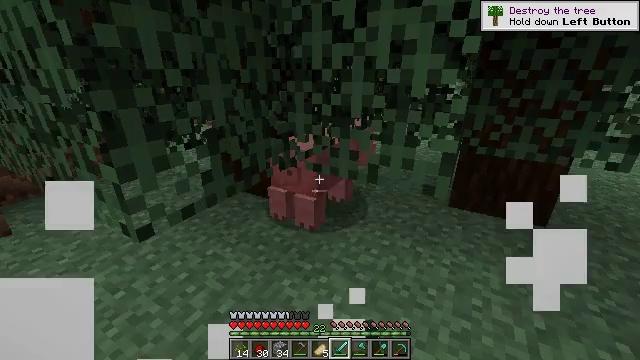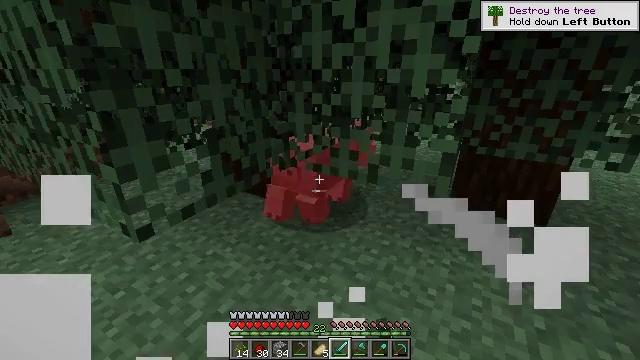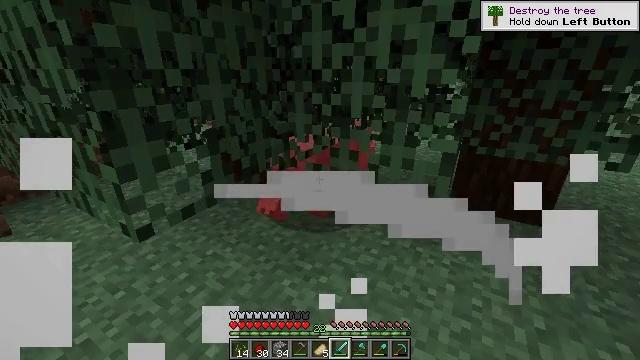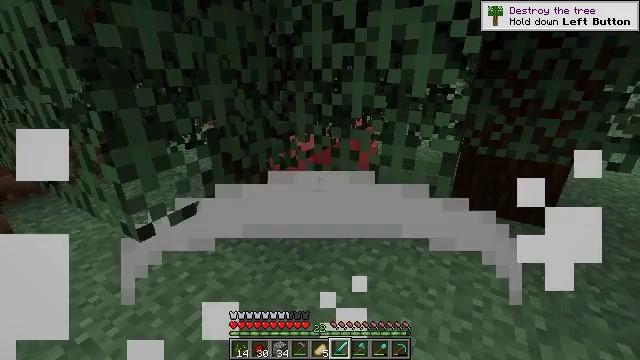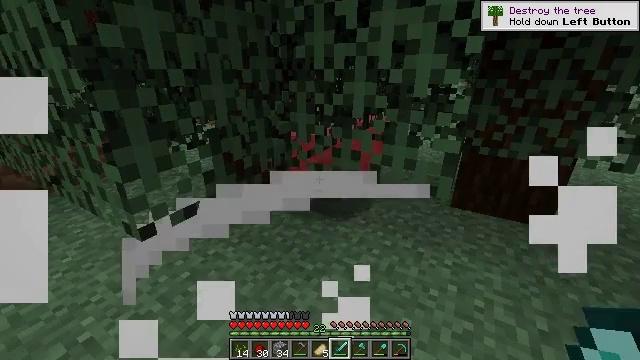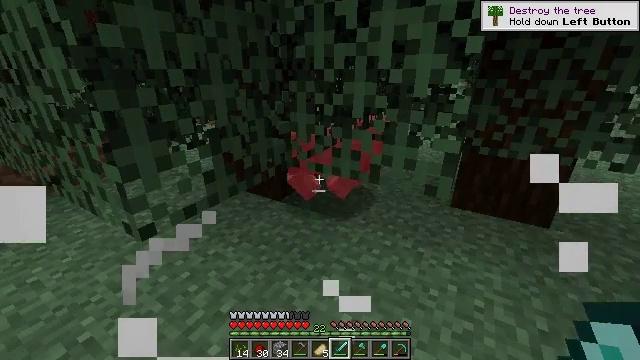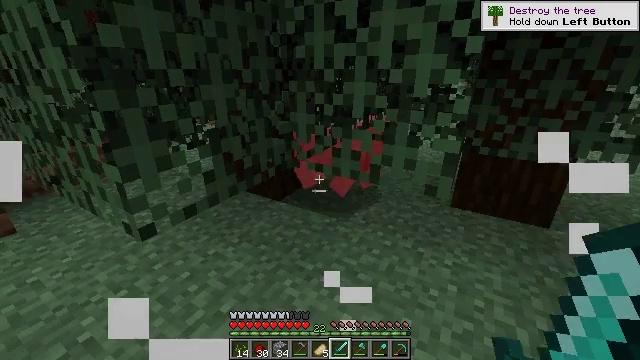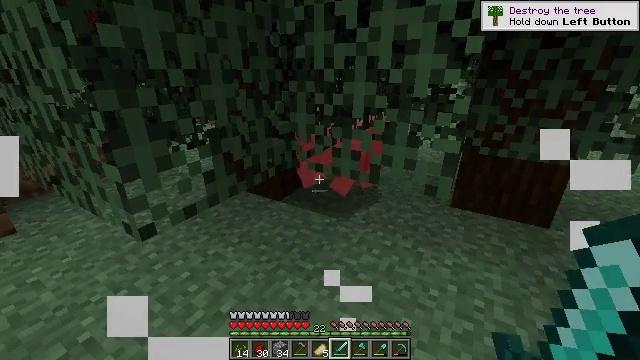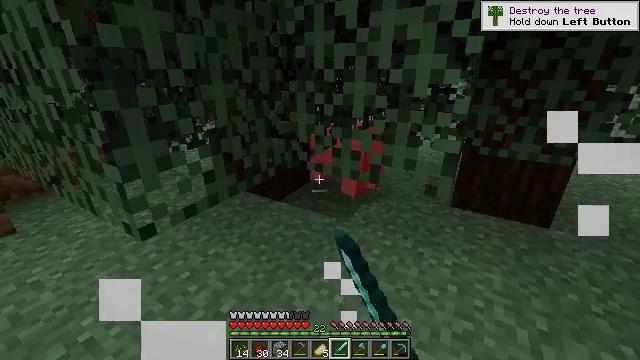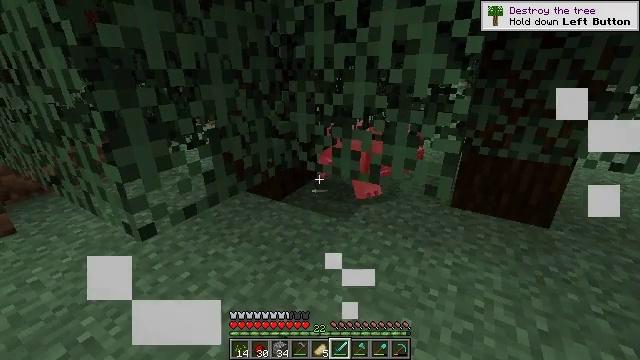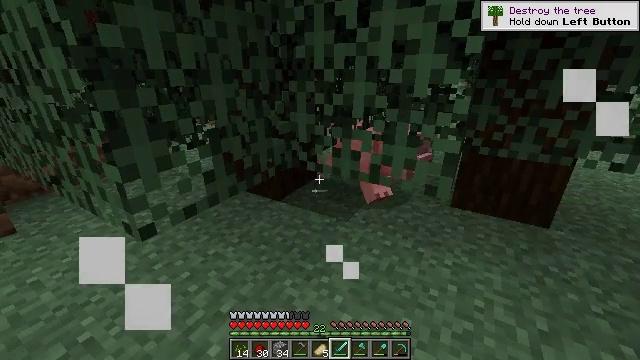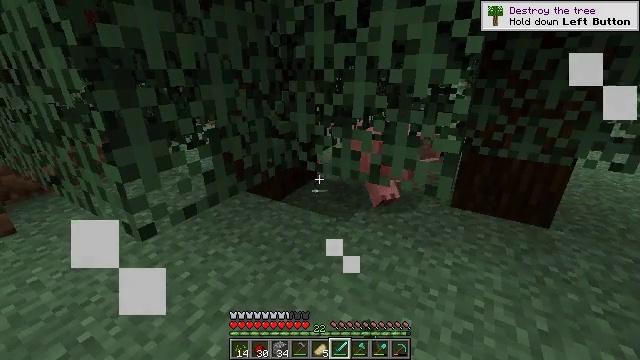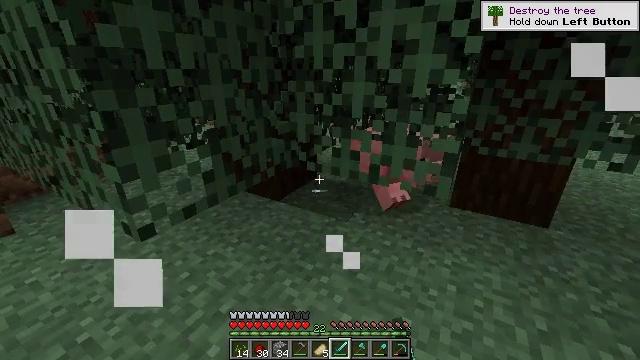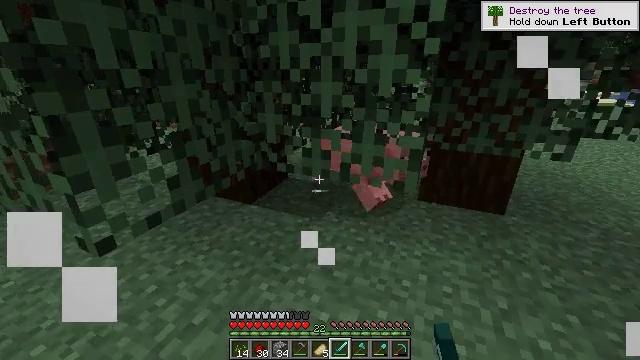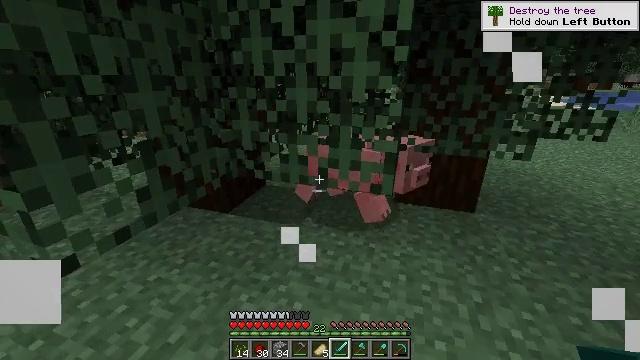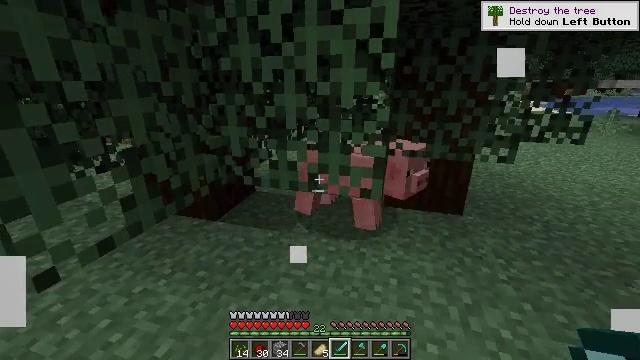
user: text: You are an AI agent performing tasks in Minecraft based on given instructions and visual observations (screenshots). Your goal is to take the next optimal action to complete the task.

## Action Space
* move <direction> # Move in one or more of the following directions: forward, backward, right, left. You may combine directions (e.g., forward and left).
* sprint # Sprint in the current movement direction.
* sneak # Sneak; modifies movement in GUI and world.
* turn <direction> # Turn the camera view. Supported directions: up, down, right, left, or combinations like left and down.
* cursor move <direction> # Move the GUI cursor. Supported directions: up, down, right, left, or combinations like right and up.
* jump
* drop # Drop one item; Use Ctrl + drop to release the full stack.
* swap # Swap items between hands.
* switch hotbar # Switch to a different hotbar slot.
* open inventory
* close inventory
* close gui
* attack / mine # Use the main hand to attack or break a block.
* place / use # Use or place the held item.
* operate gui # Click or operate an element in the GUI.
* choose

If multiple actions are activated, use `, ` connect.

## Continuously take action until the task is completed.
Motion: motion action
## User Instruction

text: Hunt animals.
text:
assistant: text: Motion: attack / mine
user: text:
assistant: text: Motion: no_op
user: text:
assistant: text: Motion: no_op
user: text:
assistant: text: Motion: no_op
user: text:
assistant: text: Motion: no_op
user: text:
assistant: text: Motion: no_op
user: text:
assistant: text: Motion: attack / mine
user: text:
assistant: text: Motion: attack / mine
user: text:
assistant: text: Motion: attack / mine
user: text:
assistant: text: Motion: attack / mine
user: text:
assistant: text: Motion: no_op
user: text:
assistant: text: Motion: no_op
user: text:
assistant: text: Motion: turn right
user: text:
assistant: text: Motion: turn right and up
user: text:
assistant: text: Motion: turn right and up
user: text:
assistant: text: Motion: no_op
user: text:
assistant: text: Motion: no_op
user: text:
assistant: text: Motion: no_op
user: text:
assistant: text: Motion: move right
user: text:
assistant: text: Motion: move right
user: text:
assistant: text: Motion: move right
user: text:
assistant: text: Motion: move right, turn right and down, attack / mine
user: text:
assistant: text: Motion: turn right and down, attack / mine
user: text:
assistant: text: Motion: attack / mine
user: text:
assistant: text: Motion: attack / mine
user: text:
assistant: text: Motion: attack / mine
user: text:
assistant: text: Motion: no_op